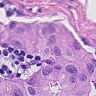
Metastatic tissue present: yes